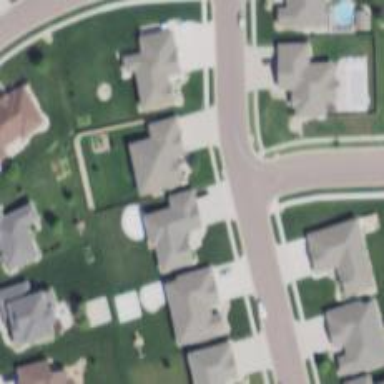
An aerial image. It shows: Residential road.